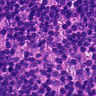
Metastatic tissue present: no